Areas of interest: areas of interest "Shijiazhuang City Cigarette Distribution Center"
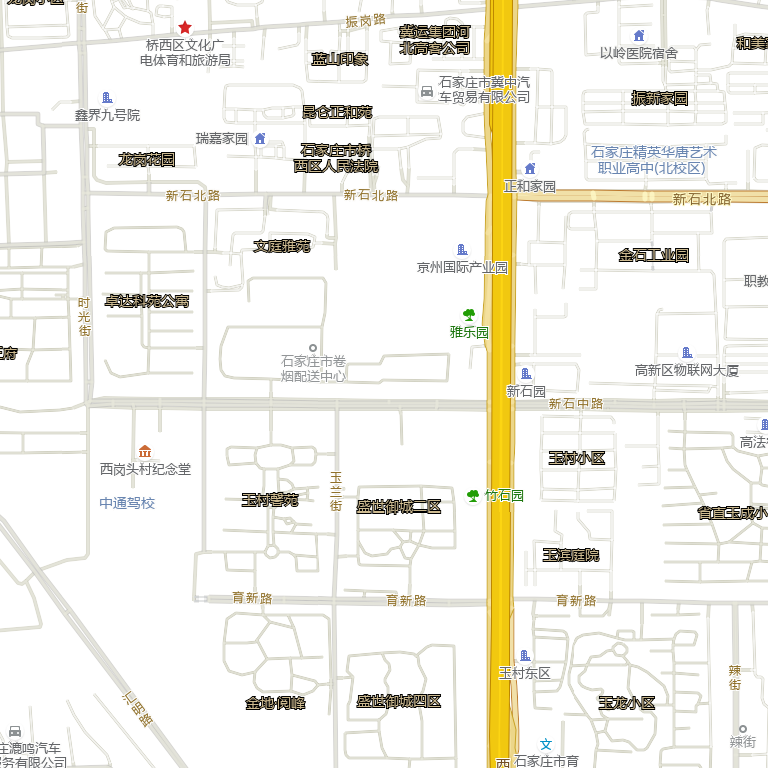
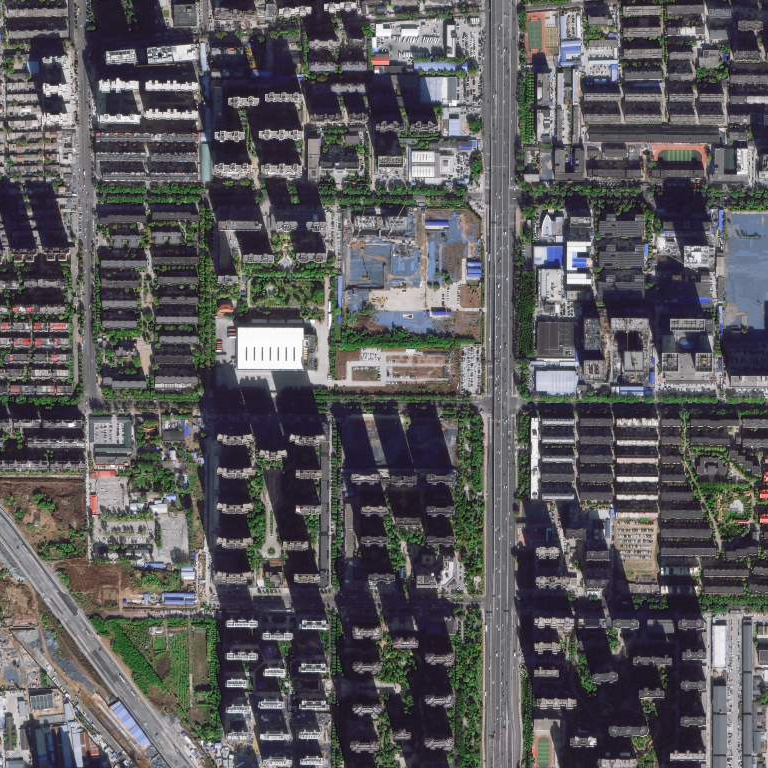